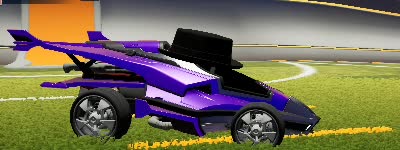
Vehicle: aftershock